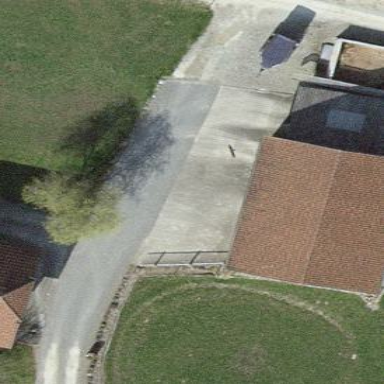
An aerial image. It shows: Shed.